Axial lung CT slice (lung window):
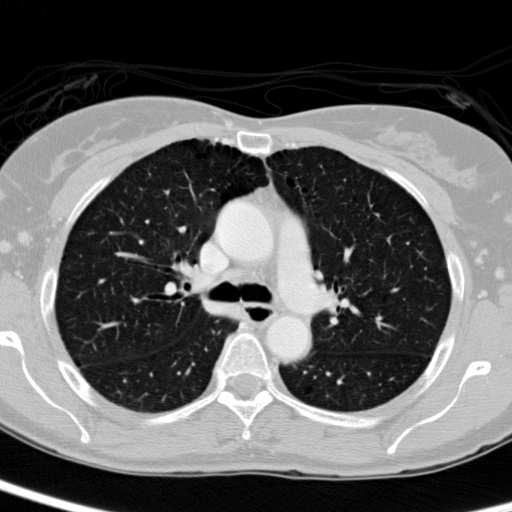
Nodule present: no